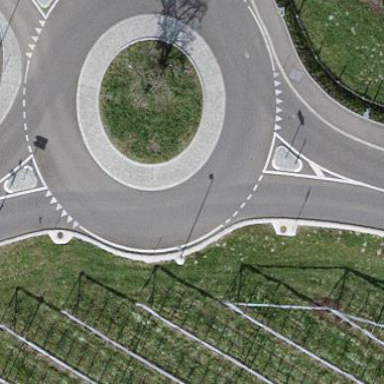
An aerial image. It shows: Tertiary road leading to roundabout junction.